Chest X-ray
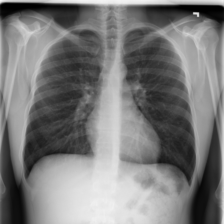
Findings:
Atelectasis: negative
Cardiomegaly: negative
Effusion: negative
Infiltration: positive
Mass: negative
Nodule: negative
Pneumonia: negative
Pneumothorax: negative
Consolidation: negative
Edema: negative
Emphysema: negative
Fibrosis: negative
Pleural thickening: negative
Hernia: negative